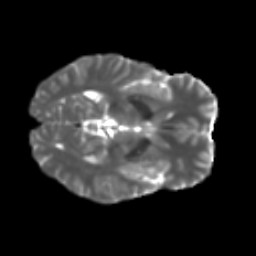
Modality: T2w
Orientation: axial
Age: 35
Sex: male
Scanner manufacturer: ge
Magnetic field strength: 3 T
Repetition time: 7.8 s
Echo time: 0.0606 s